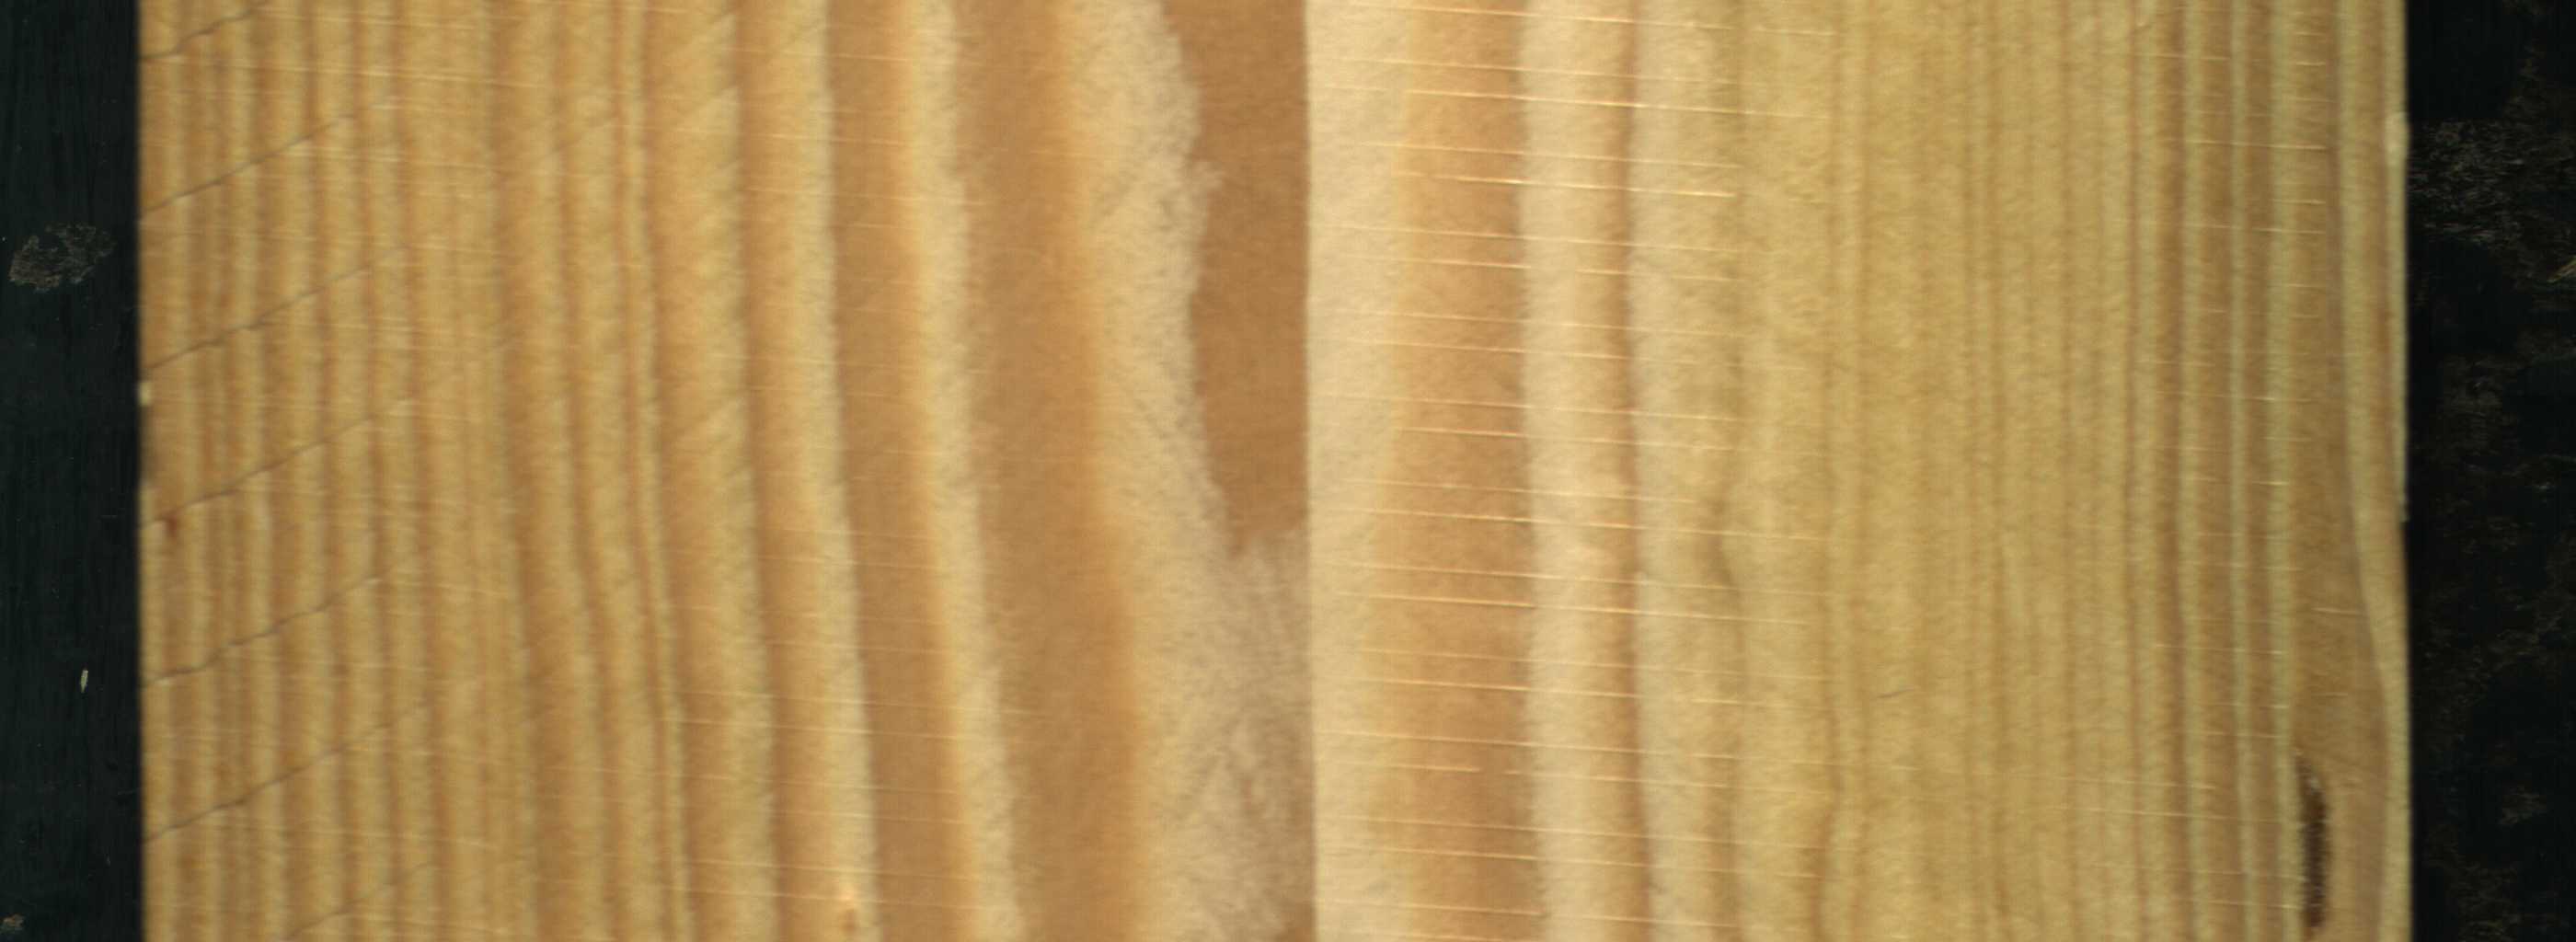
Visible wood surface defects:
resin